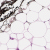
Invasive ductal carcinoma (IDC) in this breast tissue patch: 0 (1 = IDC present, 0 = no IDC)